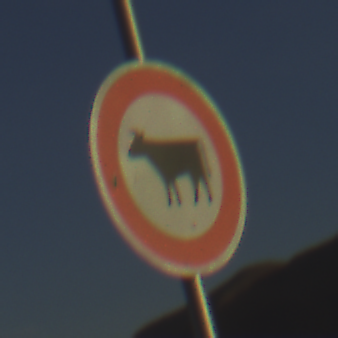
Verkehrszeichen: VerbotViehtrieb
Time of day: SunriseSunset
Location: Outdoor (Nature)
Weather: PartlyCloudy
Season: NotSpecified
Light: Natural